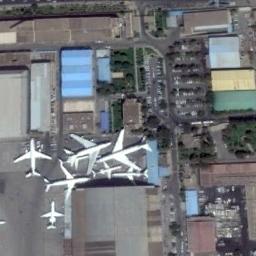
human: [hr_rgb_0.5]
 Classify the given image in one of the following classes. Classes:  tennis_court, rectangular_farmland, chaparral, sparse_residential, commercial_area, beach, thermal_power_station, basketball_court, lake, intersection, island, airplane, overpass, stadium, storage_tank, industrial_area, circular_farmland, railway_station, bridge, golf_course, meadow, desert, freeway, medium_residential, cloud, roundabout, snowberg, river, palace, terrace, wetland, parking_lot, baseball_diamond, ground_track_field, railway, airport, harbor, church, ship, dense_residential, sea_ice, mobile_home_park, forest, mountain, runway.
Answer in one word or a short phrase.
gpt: airplane